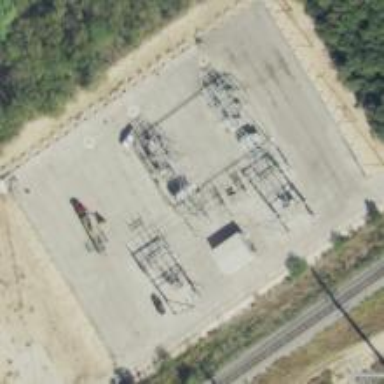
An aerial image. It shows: Distribution power substation secured by fence.